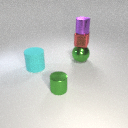
large cyan rubber cylinder behind small green metal cylinder